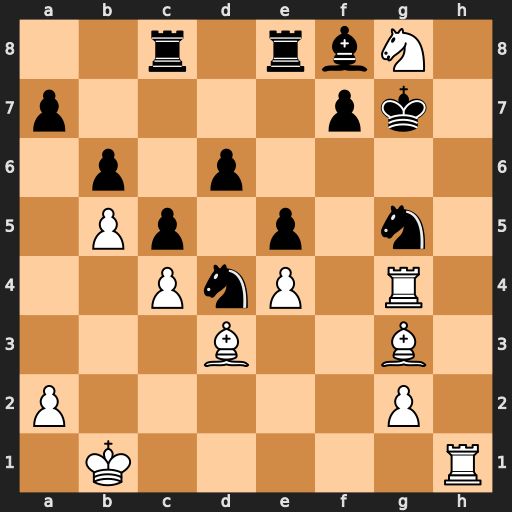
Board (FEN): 2r1rbN1/p4pk1/1p1p4/1Pp1p1n1/2PnP1R1/3B2B1/P5P1/1K5R
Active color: w
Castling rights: -
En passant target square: -
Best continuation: Rxg5#